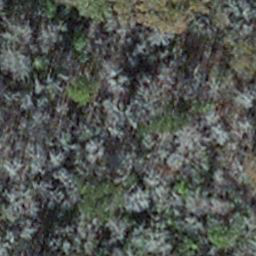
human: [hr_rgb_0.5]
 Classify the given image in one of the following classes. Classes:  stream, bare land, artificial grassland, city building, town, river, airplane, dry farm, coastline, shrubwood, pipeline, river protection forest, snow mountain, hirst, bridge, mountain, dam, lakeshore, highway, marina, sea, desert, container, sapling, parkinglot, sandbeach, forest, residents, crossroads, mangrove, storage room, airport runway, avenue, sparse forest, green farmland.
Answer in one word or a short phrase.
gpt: sapling